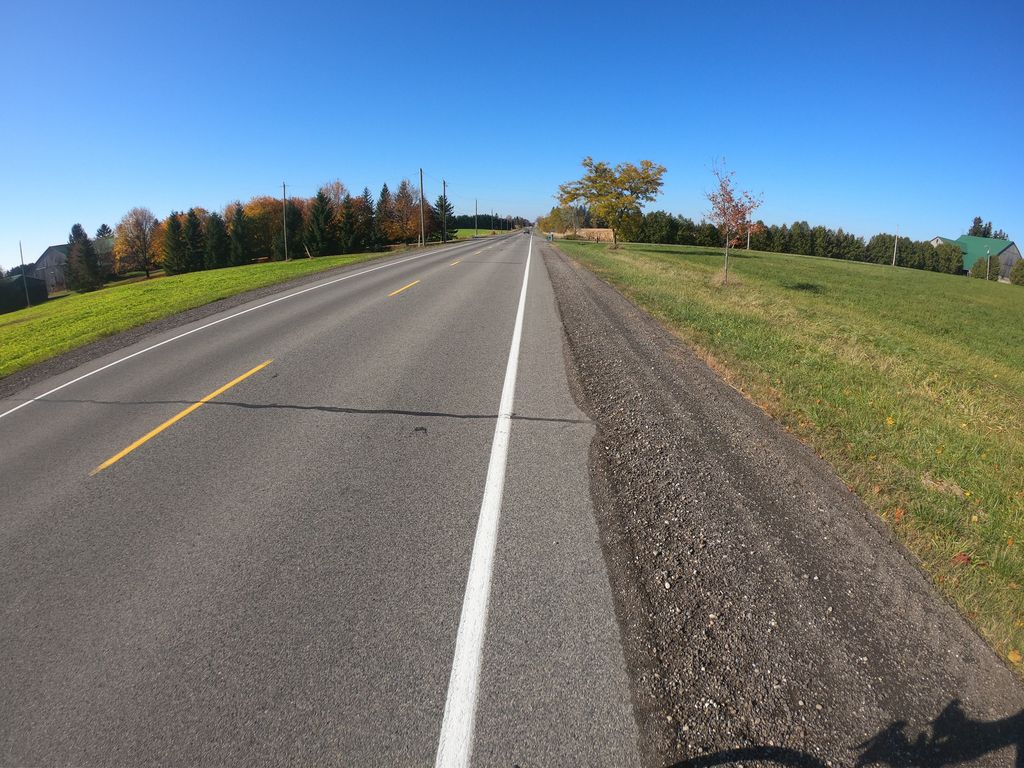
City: kitchener-waterloo